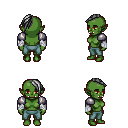
a pixel art fantasy rpg character, female body template, orc, green skin, steel arm armor, teal pants, gray long mohawk hairstyle, white cloth bandages, four views (front, back, left, right), 2x2 character sprite sheet, small pixel art, hard edges, no anti-aliasing